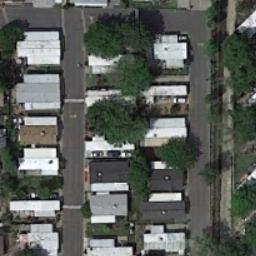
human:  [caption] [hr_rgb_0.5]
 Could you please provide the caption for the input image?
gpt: Behind the mobile homes park is a wood .

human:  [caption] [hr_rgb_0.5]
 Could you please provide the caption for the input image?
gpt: The mobile home park is next to the road .

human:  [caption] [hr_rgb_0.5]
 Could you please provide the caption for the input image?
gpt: Many buildings are in the mobile home park .

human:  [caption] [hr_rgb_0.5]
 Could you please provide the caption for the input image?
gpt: There are some buildings and green trees in the mobile home park .

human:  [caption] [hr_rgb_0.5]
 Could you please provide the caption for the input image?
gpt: The mobile home park has some mobile homes arranged in lines and some trees are among these mobile homes .